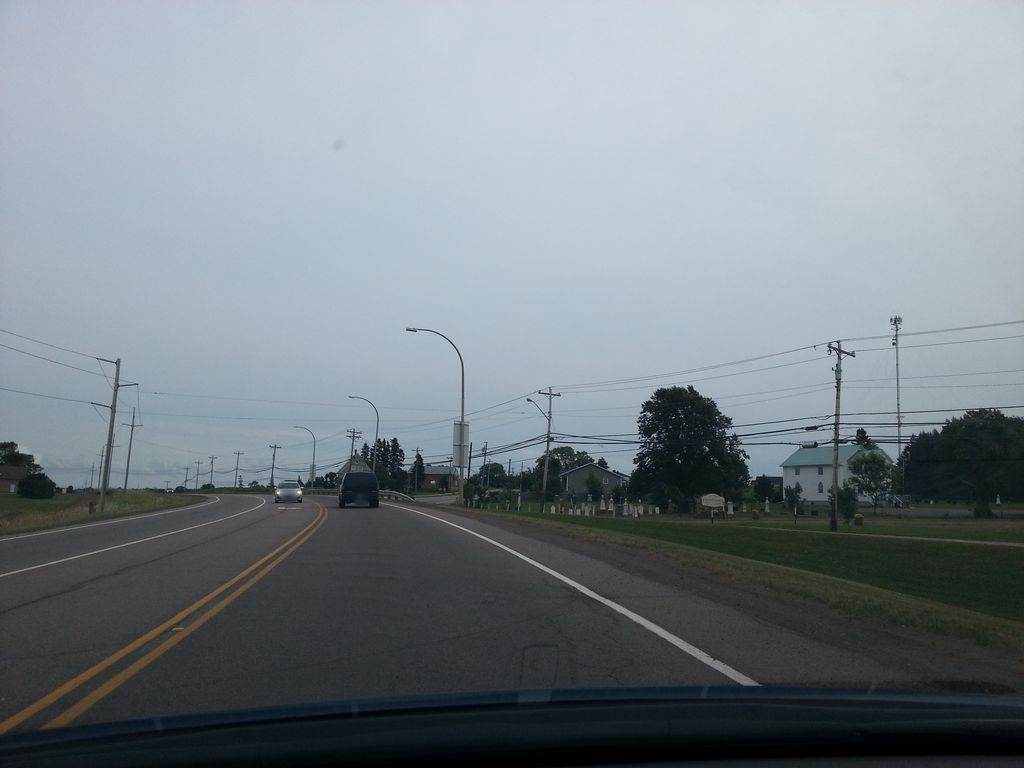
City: charlottetown